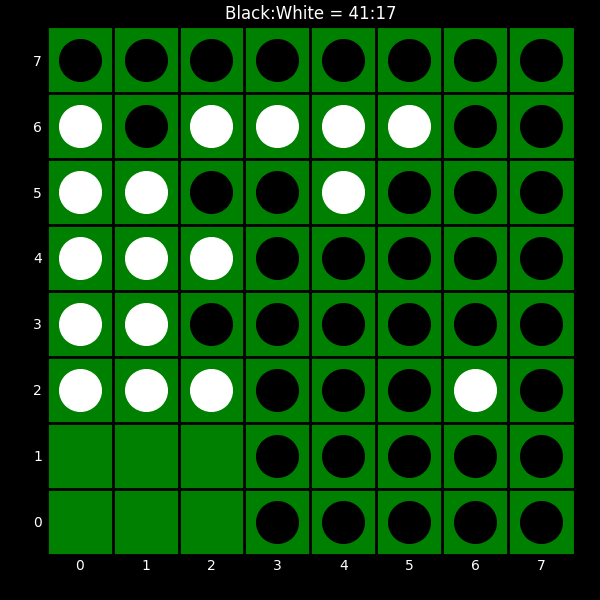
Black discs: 41
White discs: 17